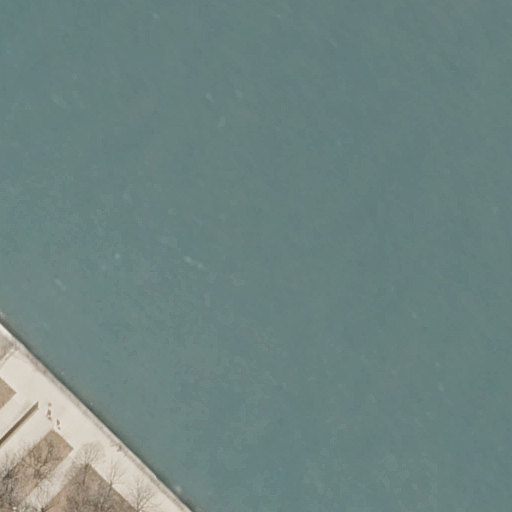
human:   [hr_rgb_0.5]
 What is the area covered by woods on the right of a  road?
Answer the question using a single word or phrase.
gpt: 0m2

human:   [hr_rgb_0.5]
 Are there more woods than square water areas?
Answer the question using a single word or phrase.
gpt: yes

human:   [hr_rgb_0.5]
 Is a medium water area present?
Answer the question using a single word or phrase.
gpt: no

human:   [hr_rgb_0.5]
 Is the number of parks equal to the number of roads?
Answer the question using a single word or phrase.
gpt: no

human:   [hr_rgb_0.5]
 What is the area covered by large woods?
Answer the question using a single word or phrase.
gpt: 0m2

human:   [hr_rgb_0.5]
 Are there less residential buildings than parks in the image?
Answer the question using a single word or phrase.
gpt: yes

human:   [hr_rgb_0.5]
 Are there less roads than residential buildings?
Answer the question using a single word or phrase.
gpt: no

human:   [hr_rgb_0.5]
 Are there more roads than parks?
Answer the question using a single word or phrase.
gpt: yes

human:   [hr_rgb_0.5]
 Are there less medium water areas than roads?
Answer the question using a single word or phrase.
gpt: yes

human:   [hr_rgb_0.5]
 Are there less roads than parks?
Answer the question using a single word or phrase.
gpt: no

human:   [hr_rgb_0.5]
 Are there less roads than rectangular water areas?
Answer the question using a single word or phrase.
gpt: no

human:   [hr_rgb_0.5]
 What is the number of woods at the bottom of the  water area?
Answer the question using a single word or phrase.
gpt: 2

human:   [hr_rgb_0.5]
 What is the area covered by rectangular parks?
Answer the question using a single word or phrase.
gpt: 10603m2

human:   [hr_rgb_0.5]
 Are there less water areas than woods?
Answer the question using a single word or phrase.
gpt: yes

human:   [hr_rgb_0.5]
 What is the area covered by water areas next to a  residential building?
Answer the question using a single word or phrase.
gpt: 0m2

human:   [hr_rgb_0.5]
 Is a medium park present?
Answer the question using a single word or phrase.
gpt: no

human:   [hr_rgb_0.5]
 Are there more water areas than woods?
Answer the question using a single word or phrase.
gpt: no

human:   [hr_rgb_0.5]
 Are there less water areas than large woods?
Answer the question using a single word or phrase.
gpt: no

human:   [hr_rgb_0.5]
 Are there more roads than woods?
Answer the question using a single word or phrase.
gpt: yes

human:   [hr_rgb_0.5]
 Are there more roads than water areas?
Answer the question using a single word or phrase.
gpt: yes

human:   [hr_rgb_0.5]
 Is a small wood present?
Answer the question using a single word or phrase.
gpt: yes

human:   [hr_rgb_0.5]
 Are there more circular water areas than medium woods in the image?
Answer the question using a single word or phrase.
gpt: no

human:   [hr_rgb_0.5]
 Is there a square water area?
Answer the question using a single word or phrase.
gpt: no

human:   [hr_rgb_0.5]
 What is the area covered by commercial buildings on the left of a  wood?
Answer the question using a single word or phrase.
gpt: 0m2

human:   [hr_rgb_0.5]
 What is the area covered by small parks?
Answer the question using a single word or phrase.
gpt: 0m2

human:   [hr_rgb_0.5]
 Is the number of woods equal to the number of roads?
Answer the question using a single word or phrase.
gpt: no

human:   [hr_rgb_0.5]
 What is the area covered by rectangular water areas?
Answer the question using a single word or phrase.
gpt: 9842m2

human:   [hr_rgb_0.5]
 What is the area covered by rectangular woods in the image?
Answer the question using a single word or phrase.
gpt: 1m2

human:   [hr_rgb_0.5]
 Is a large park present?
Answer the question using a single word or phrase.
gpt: yes

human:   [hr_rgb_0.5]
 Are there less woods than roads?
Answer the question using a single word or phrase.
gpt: yes

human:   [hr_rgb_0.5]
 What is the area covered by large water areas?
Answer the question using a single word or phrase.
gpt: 9842m2

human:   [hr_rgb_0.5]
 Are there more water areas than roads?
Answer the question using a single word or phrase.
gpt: no

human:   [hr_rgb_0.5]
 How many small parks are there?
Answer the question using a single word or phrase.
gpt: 0

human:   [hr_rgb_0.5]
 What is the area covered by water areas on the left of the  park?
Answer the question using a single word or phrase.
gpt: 0m2

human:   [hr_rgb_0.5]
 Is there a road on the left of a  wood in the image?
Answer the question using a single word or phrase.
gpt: yes

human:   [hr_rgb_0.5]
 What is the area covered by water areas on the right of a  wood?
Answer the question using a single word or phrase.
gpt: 0m2